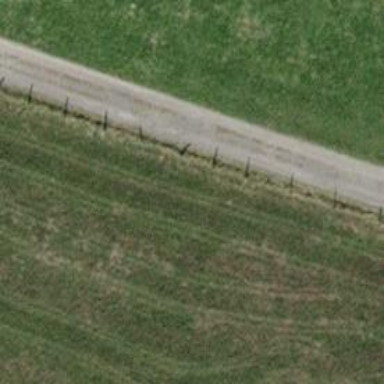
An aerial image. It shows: Compacted track with grade2 surface.